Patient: sex F, age 60
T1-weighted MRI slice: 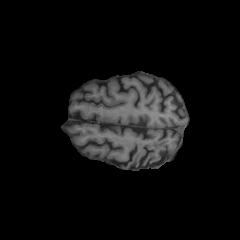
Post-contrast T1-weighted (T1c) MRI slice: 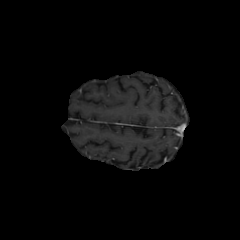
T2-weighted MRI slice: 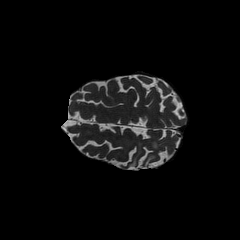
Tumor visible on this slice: yes
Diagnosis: Glioblastoma, IDH-wildtype
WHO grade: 4